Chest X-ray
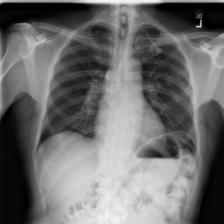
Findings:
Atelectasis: negative
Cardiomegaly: negative
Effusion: negative
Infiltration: negative
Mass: negative
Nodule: negative
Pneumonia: negative
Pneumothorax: negative
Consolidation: negative
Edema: negative
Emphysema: negative
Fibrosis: negative
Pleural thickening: negative
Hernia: negative